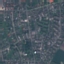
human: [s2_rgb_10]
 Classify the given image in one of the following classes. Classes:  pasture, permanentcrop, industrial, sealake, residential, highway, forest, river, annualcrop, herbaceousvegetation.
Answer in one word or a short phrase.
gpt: Residential